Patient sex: M
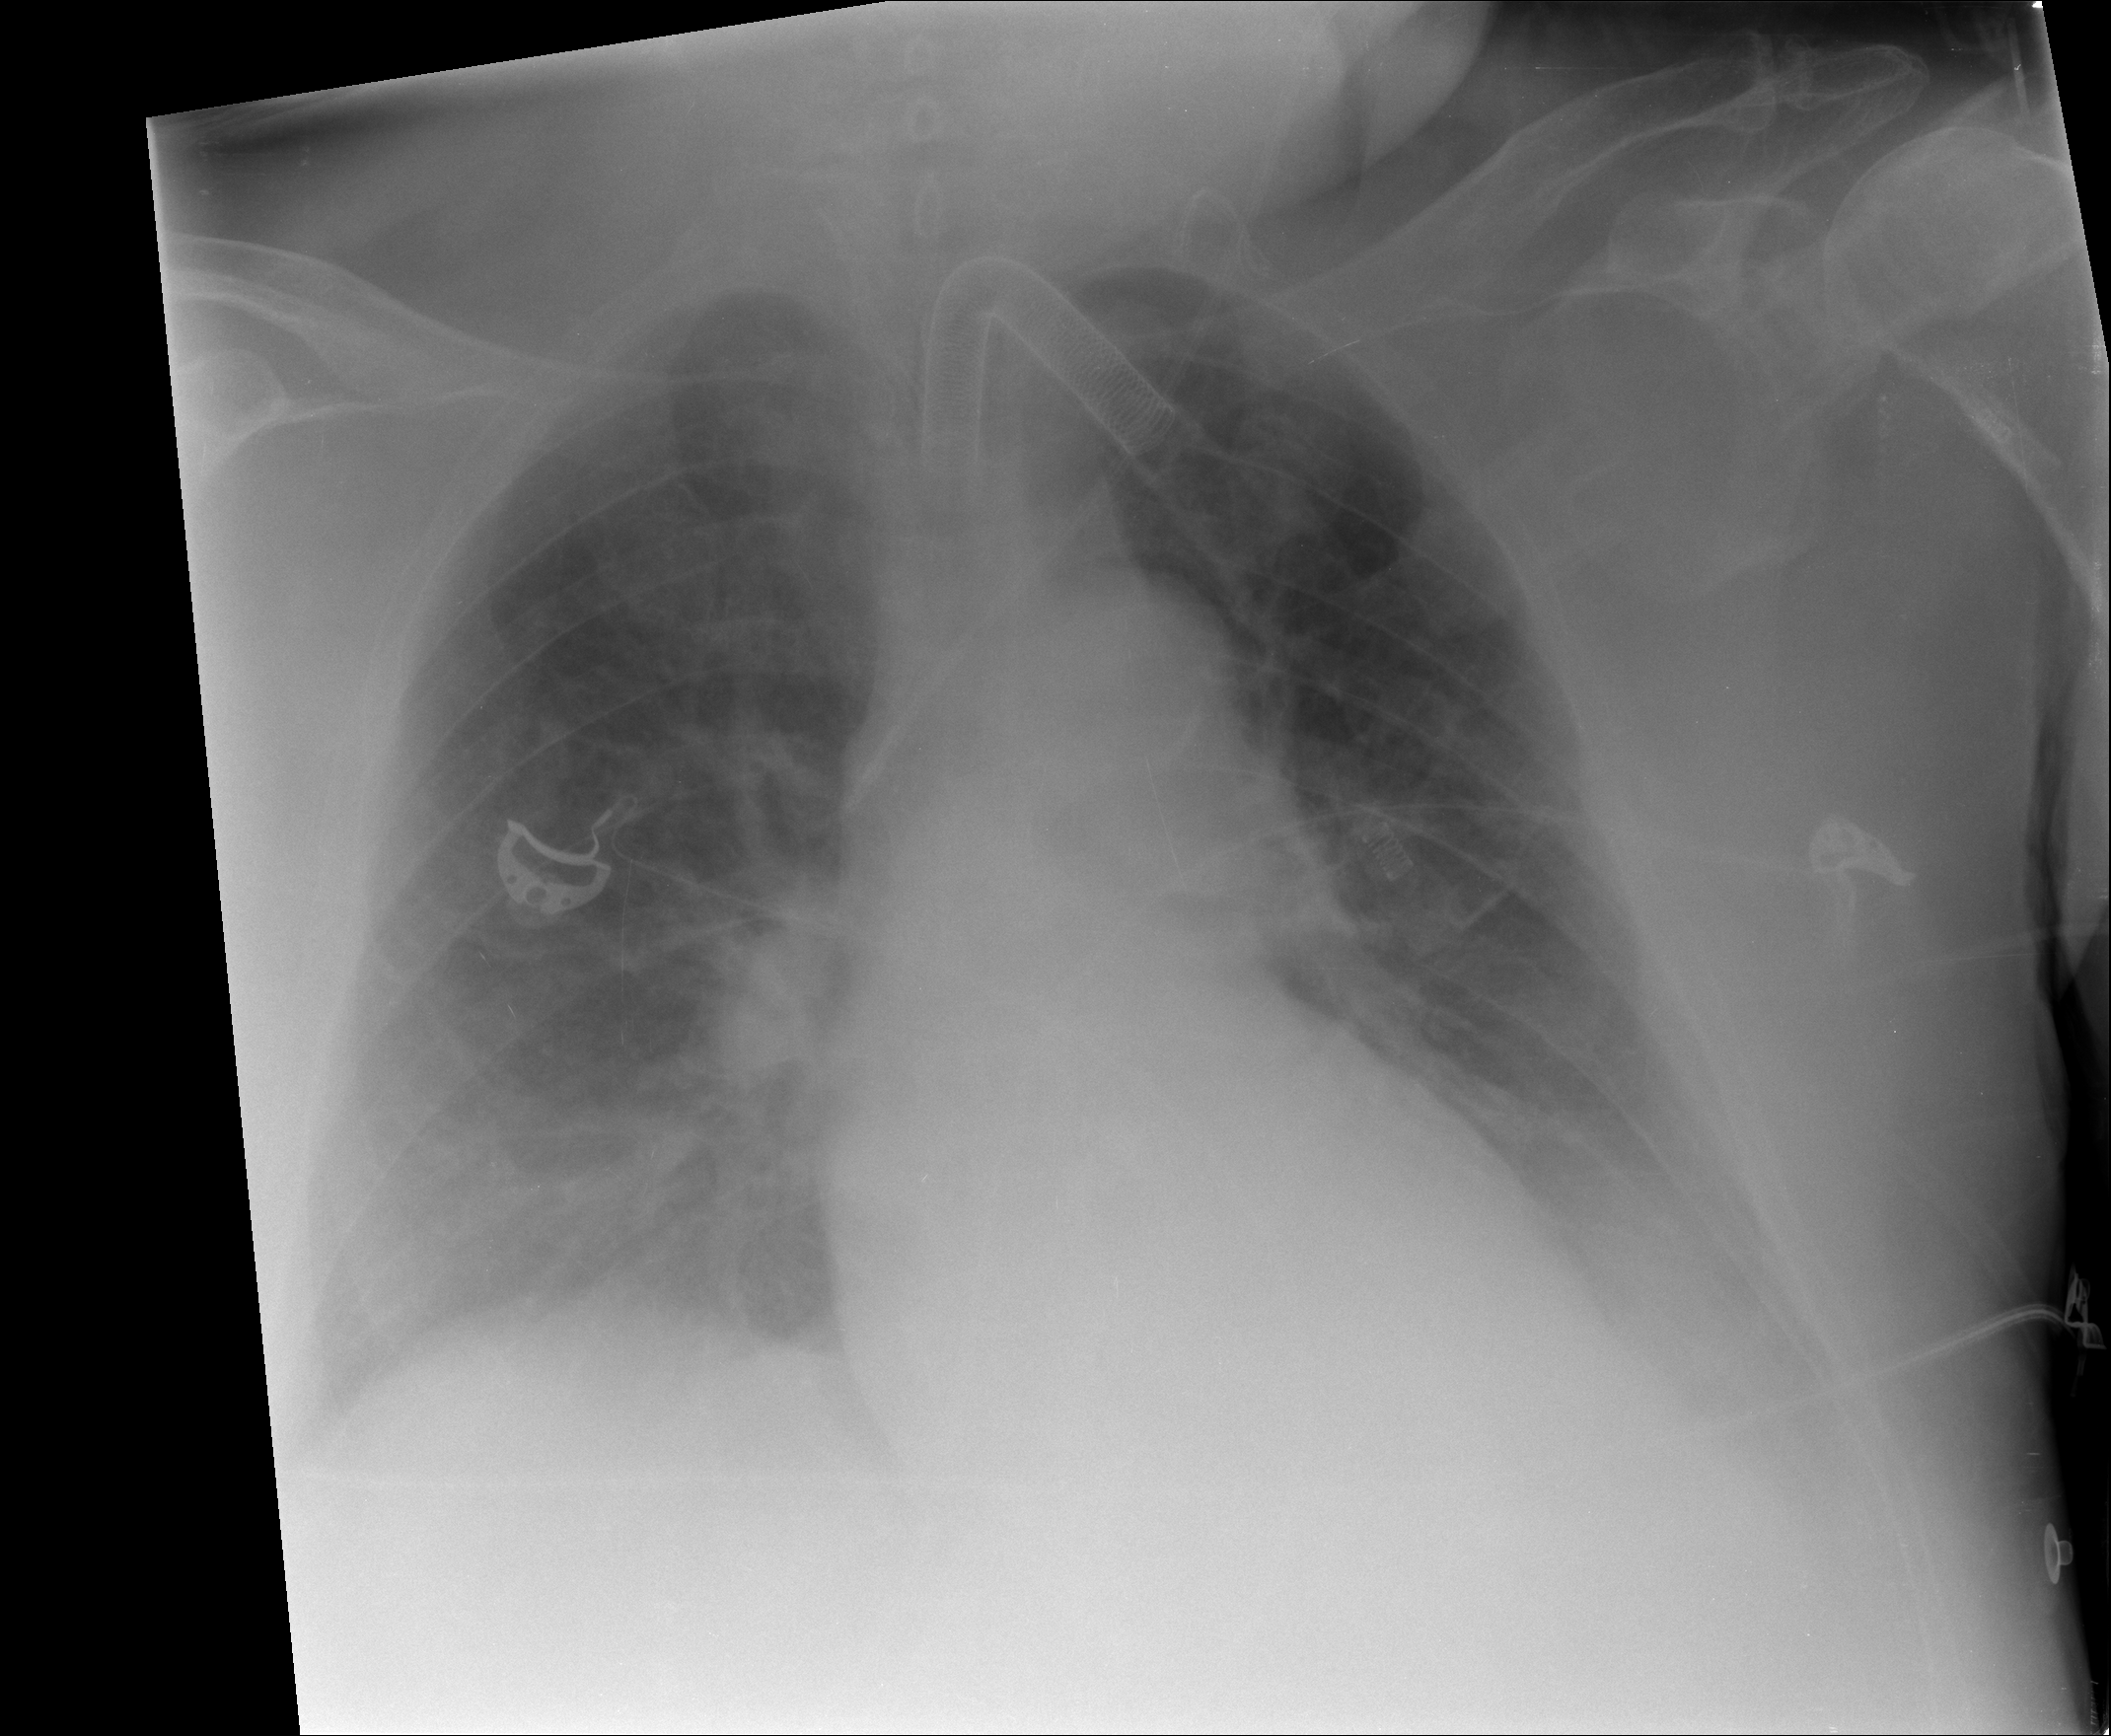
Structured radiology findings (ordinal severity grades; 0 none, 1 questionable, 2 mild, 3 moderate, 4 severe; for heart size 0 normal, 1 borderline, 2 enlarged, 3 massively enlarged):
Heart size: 2
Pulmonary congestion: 2
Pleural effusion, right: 2
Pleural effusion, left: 2
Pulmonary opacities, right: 1
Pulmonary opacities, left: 0
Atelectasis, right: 2
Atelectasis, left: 2